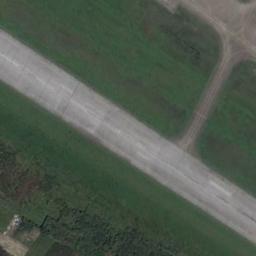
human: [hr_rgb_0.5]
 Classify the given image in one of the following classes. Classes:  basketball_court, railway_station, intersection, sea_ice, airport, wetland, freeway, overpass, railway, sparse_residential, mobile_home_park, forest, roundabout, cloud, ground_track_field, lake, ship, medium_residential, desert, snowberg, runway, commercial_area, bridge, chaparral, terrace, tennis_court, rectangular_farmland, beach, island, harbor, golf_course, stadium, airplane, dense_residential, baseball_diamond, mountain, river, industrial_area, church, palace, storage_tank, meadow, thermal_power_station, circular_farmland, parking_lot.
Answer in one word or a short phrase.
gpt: runway